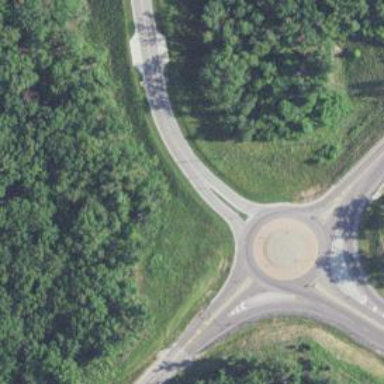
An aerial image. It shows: Tertiary road with asphalt surface leading to roundabout.